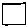
Label: square